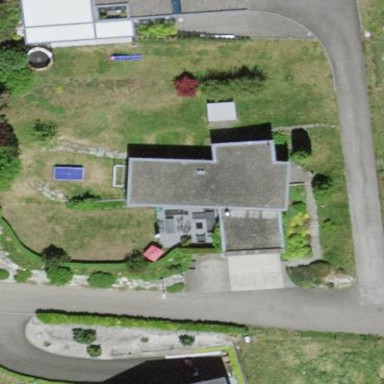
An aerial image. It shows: Simple and straightforward house.